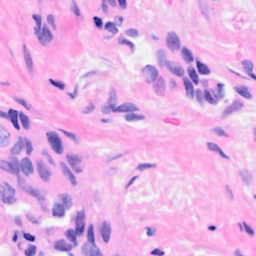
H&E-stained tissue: Breast